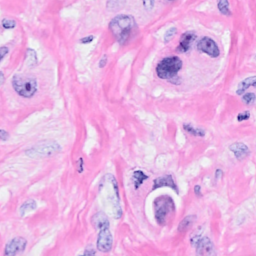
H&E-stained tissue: Breast